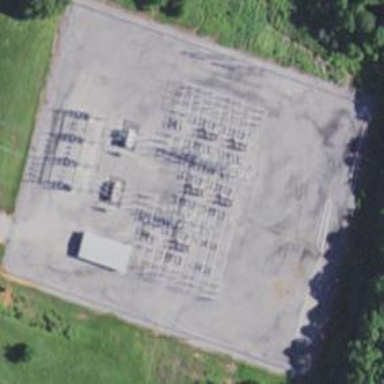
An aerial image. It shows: Outdoor substation at the transmission level.